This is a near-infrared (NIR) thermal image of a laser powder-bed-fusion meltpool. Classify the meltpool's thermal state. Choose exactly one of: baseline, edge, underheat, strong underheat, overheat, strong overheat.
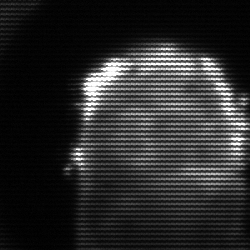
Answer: baseline